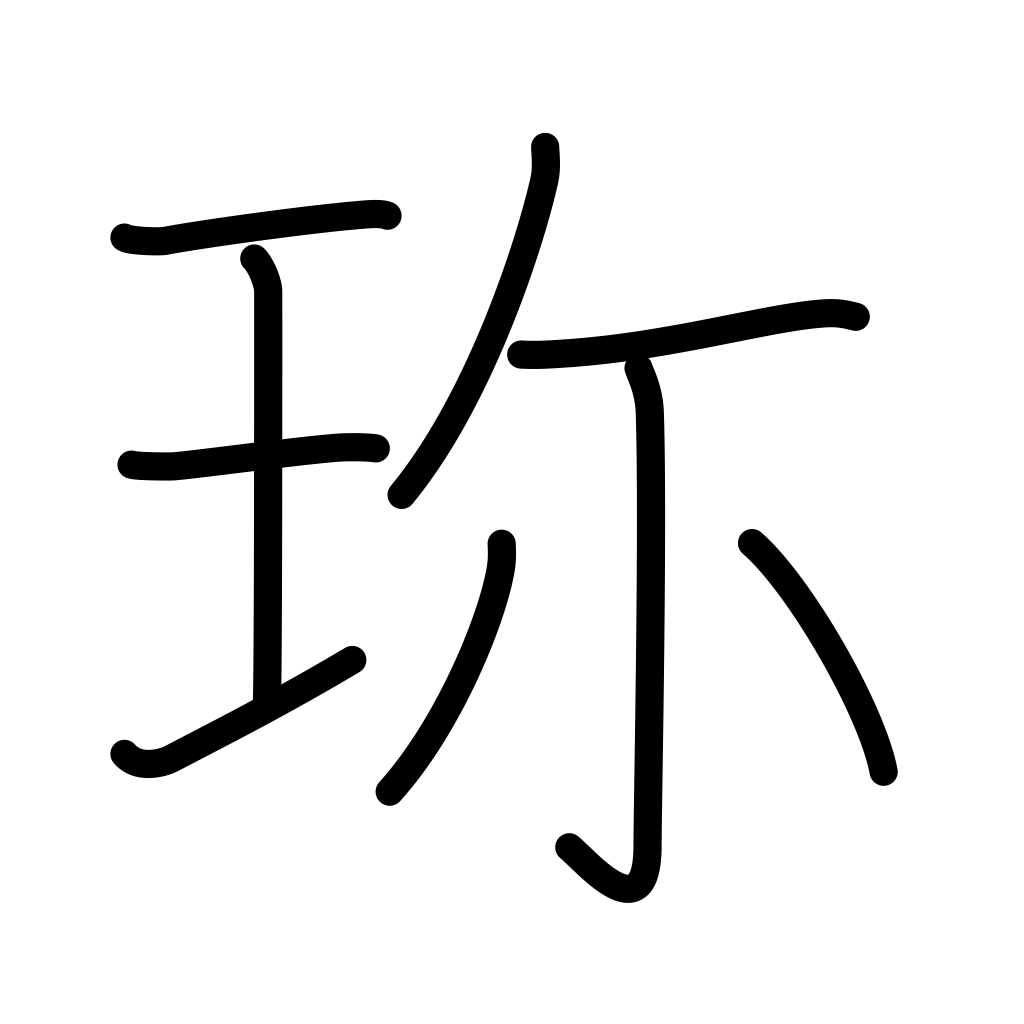
Meaning: precious, valuable, rare